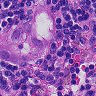
Metastatic tissue present: yes